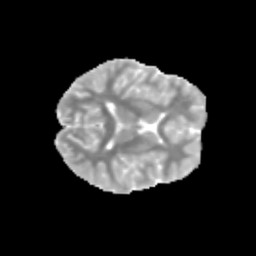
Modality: MD
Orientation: axial
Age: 11
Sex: female
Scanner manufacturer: siemens
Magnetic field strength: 3 T
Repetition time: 3.8 s
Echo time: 0.07 s